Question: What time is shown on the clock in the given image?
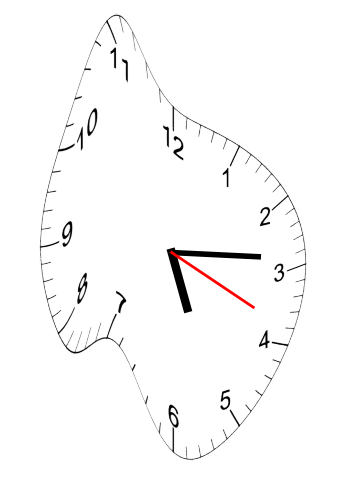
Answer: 05:14:19